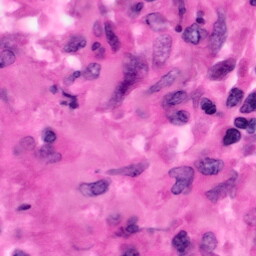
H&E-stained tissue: Pancreatic